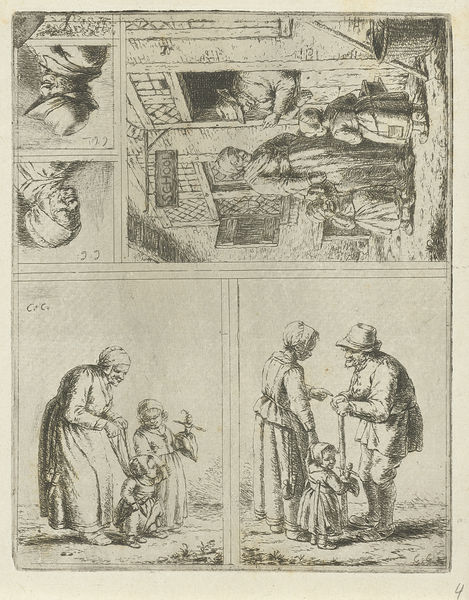
Titel: Vijf voorstellingen van het gezinsleven
Künstler: Christina Chalon
Standort: Amsterdam
Institution: Rijksmuseum
Schlagwörter: old, old woman, drawing, mother, story, ink, school, pencil, dutch, kid, little girl, teacher, toy, confusing, fairytale, 할머니, 가족, 뒷거래, schoolmaster